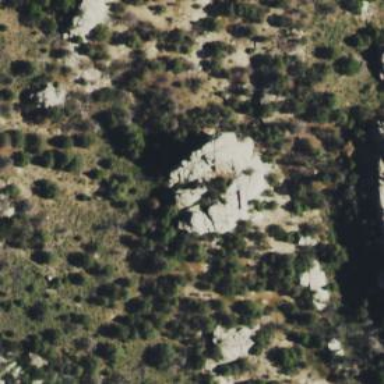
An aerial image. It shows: Landscape dominated by bare rock.